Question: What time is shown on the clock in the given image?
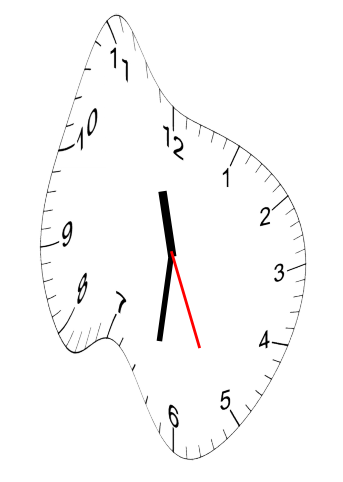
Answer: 11:31:26